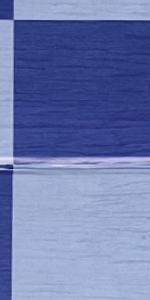
Label: Empty